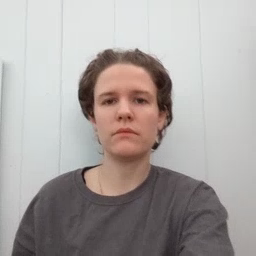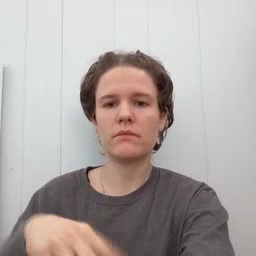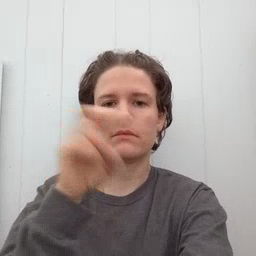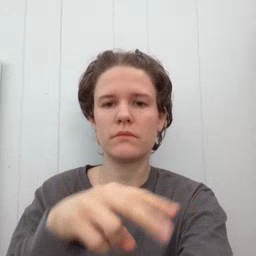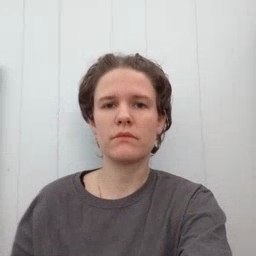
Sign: jump